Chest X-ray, AP view. Patient: 16 years old, sex F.
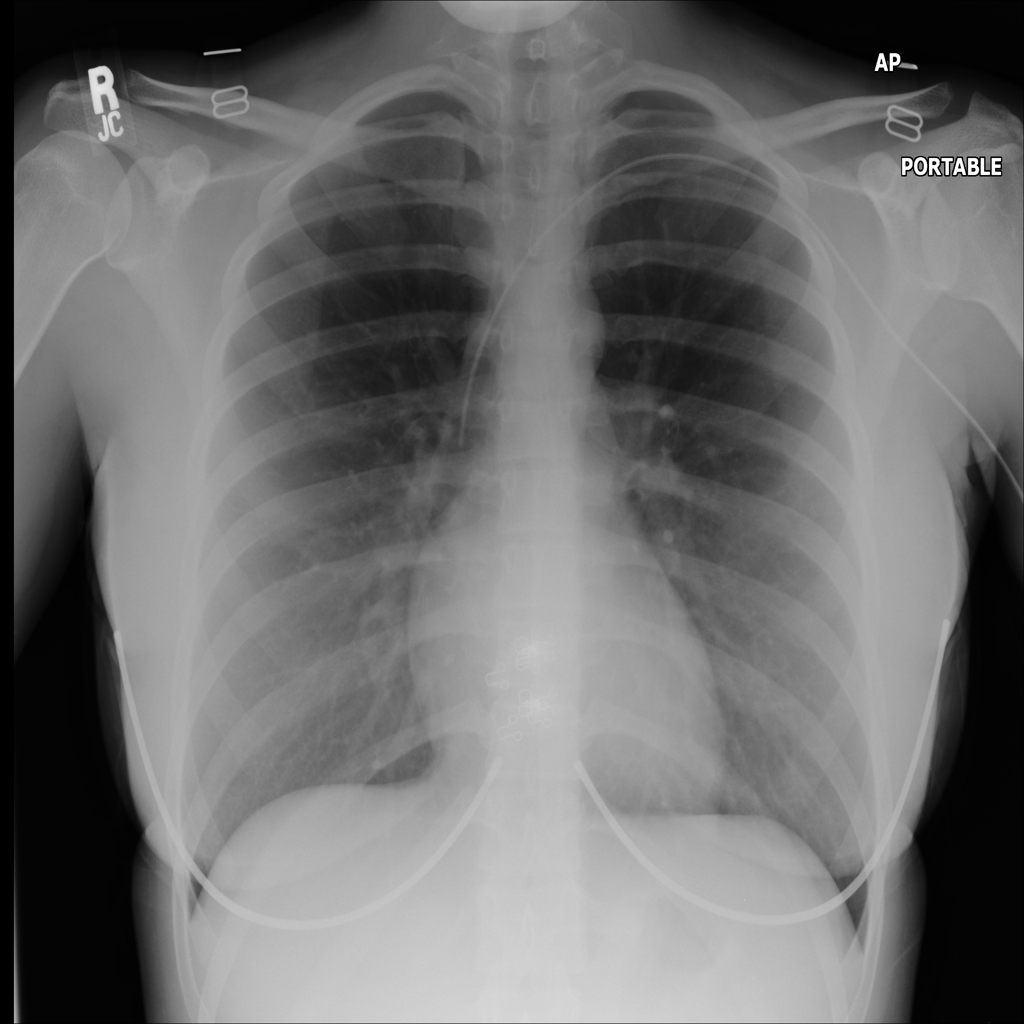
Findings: No Finding